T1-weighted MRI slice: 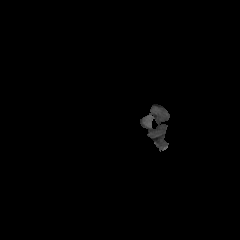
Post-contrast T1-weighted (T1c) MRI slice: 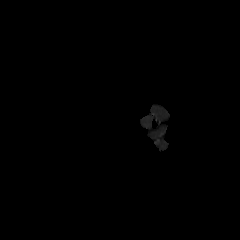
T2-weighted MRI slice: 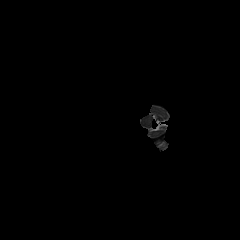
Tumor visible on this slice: no